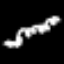
Label: squiggle